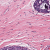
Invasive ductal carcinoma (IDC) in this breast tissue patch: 0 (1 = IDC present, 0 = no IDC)